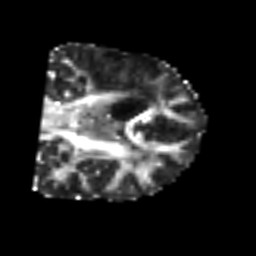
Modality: FA
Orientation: coronal
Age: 50
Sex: male
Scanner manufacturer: siemens
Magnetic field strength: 3 T
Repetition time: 6.1 s
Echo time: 0.101 s